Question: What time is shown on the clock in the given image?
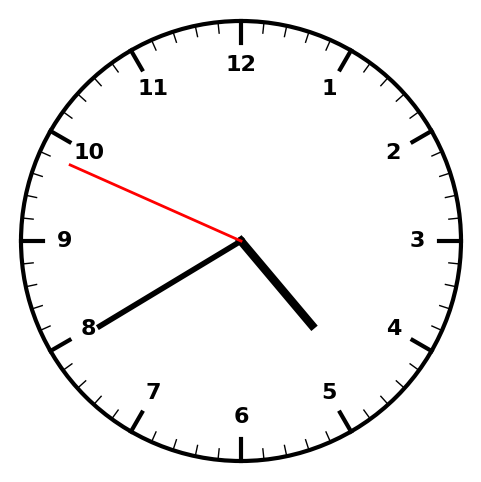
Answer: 04:39:49